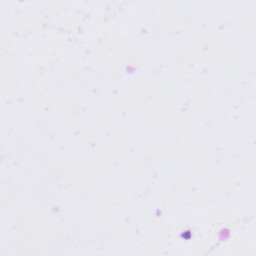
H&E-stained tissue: Tonsil